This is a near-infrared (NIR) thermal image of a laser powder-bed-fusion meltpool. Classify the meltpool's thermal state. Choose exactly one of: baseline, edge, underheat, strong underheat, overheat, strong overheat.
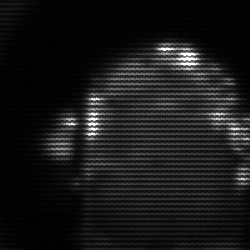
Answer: baseline